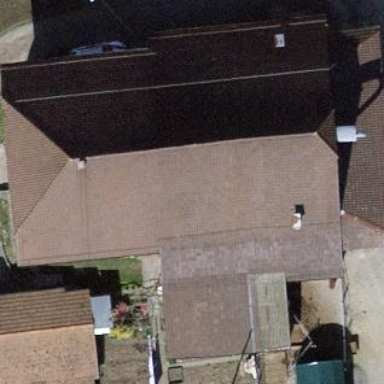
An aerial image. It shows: View of roof of building.